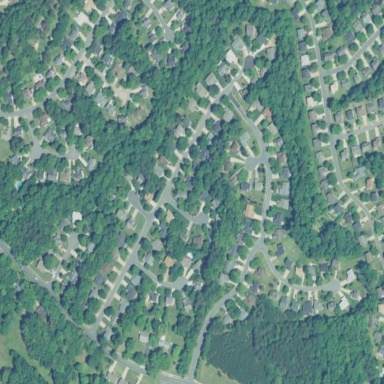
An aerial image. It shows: Single-family residential area.